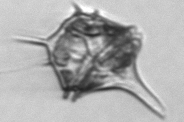
Label: Amylax